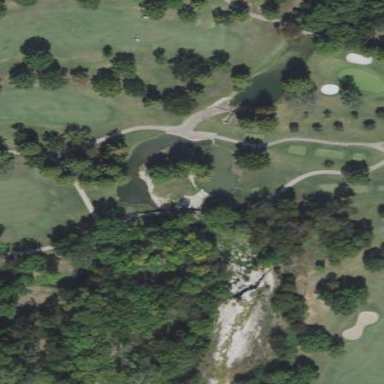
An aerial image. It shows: Water hazard on golf course.